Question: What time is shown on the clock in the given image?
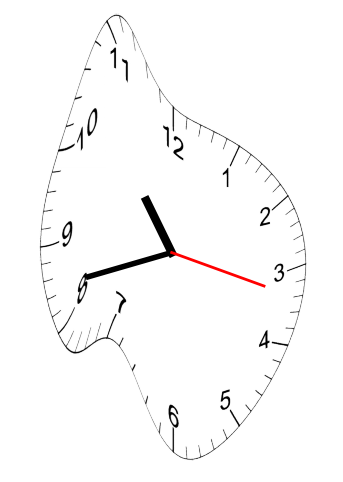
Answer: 10:42:17